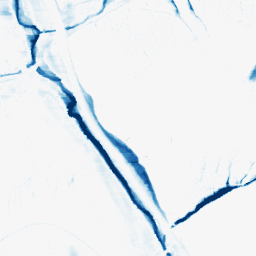
Category: morphological
Decomposition family: morphological_ellipse
Decomposition parameters: operation: closing
width: 5
height: 20
Upsampling method: bspline
Upsampling parameters: scale: 8
Upsampling scale: 8